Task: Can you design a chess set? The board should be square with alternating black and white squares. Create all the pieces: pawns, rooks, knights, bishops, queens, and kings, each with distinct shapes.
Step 201:
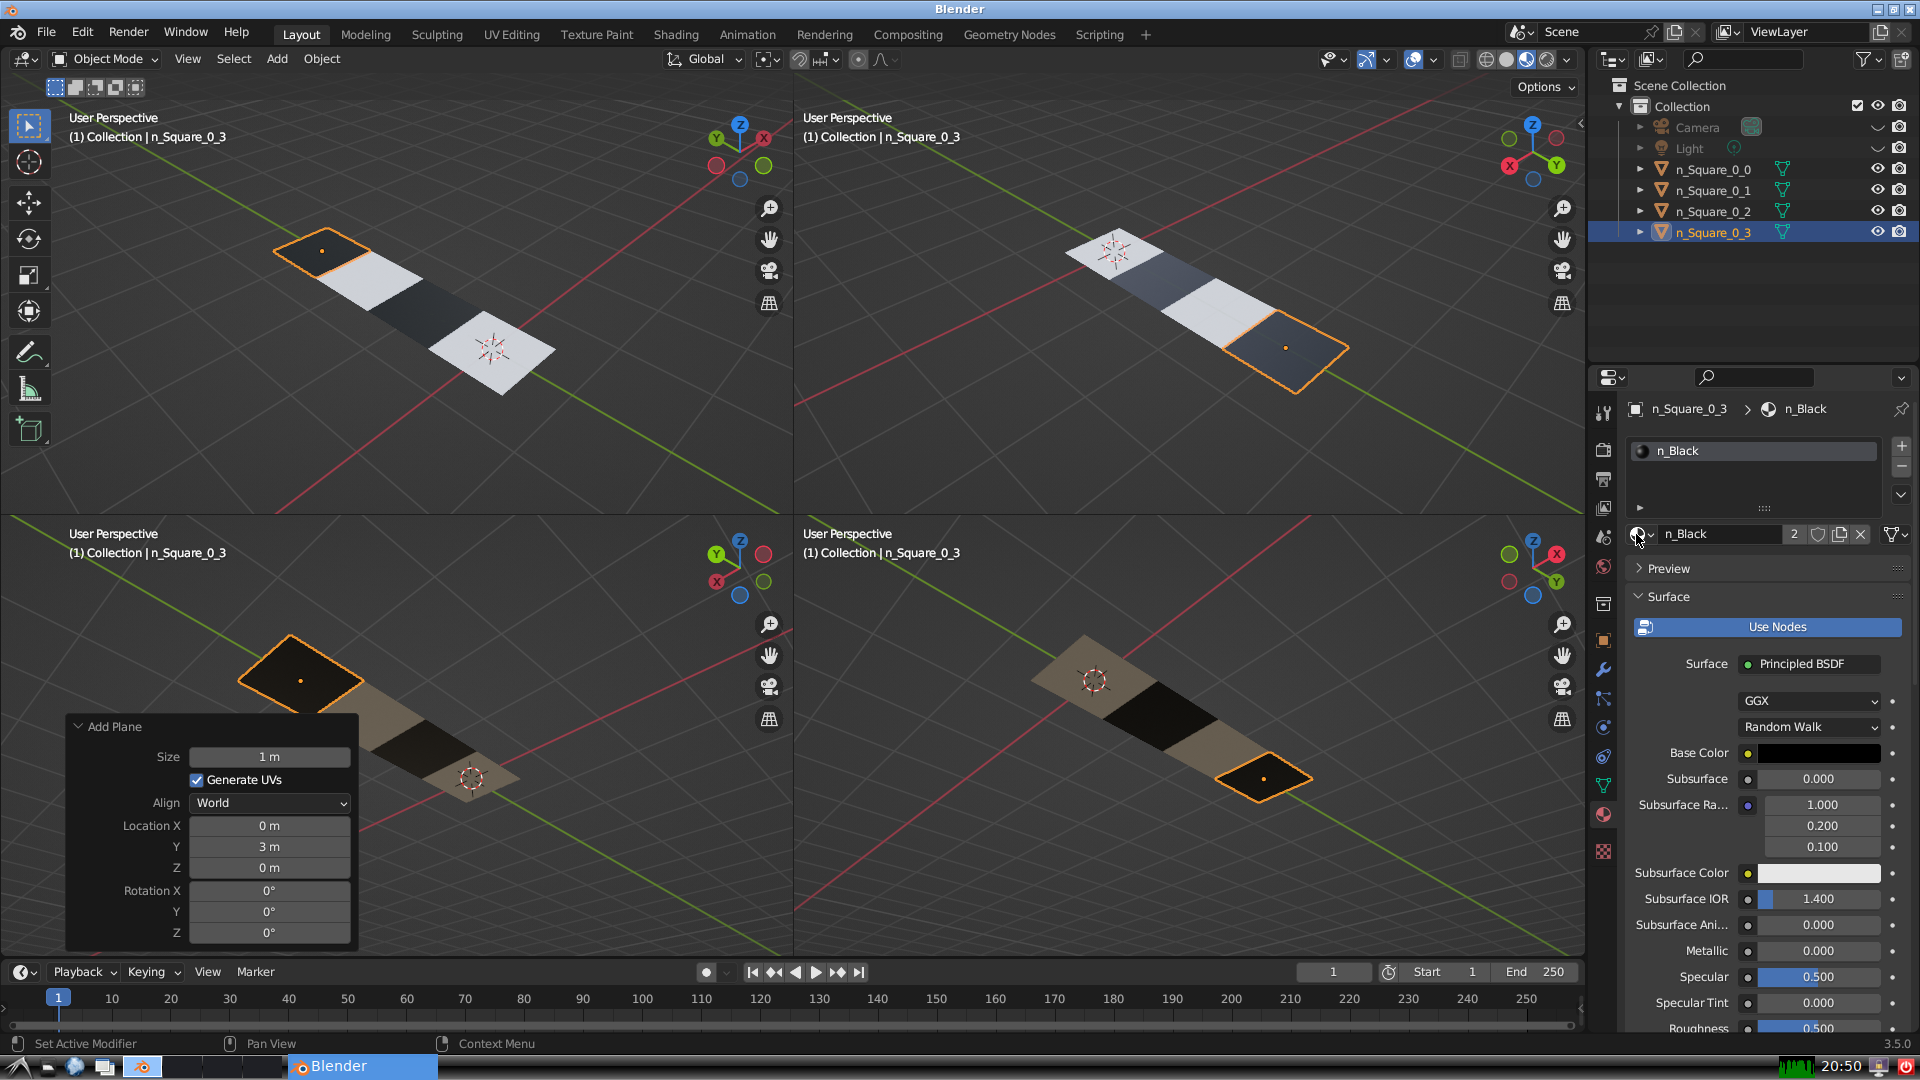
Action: {"mouse_move": [278, 58]}